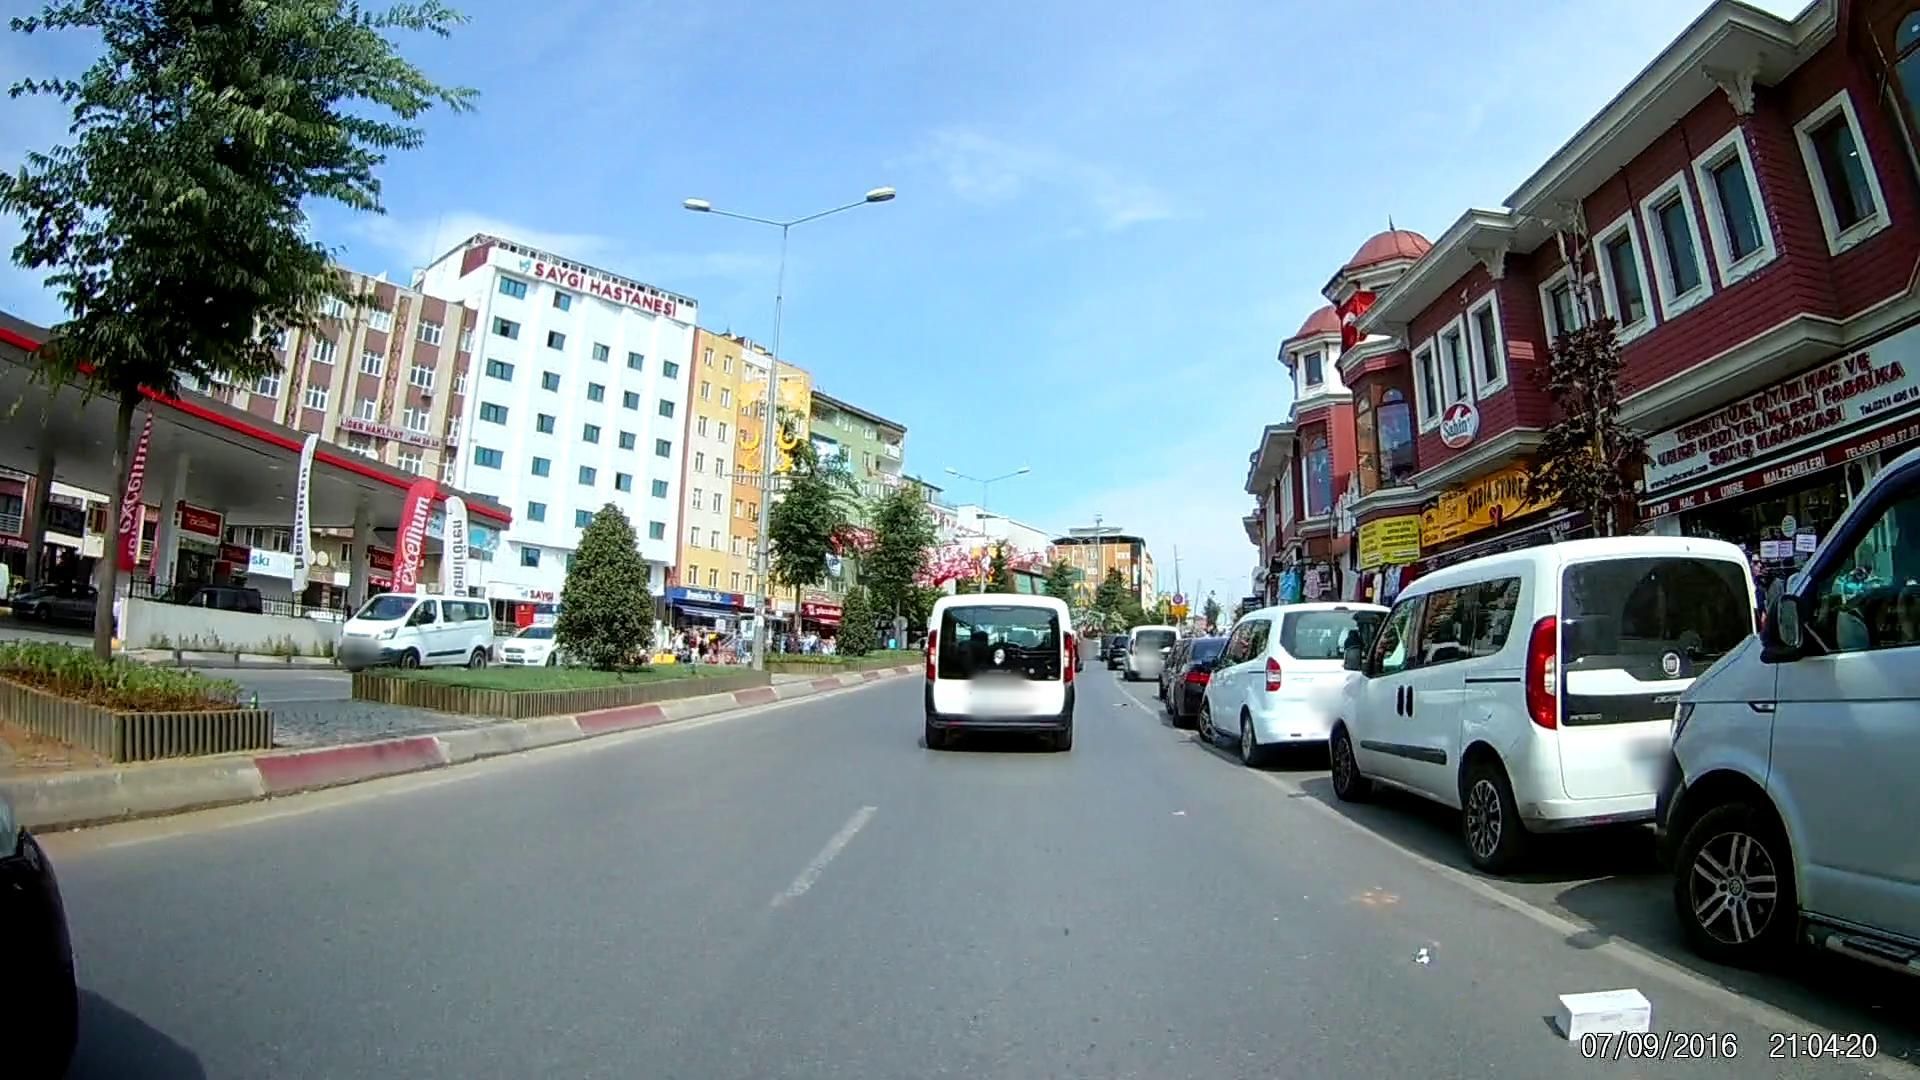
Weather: clear
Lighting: day
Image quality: good
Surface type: driving surface
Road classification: primary, tertiary
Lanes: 1.0
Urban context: urban centre
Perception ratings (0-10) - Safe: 6.53, Lively: 8.3, Beautiful: 6.75, Boring: 1.09, Depressing: 6.14, Wealthy: 8.77